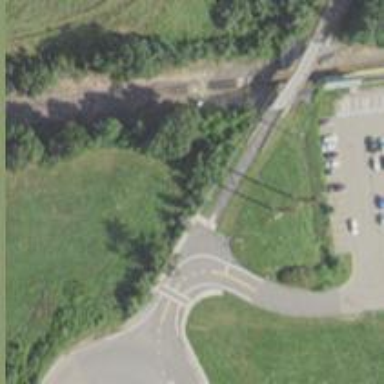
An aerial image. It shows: Asphalt cycleway.